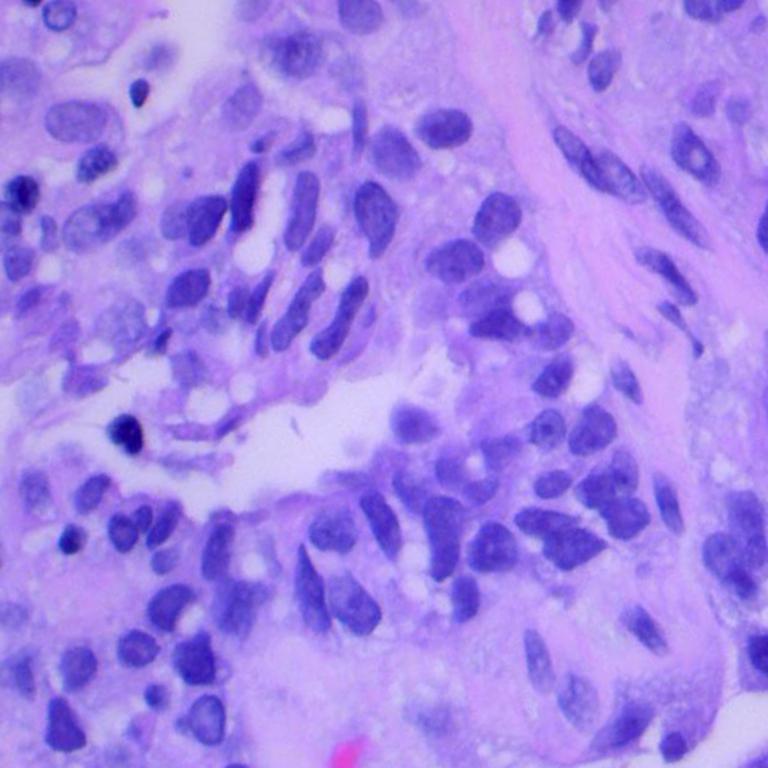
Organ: lung
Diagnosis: adenocarcinomas